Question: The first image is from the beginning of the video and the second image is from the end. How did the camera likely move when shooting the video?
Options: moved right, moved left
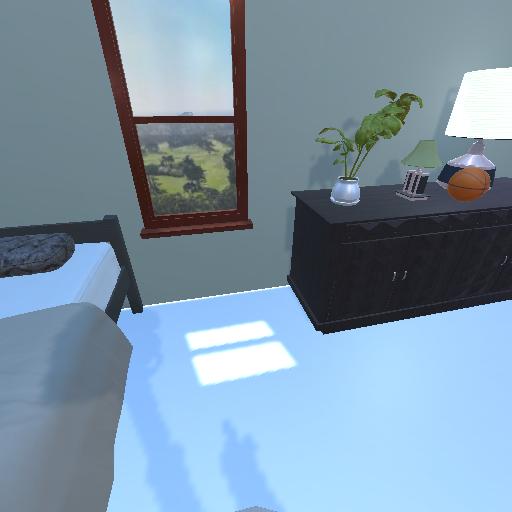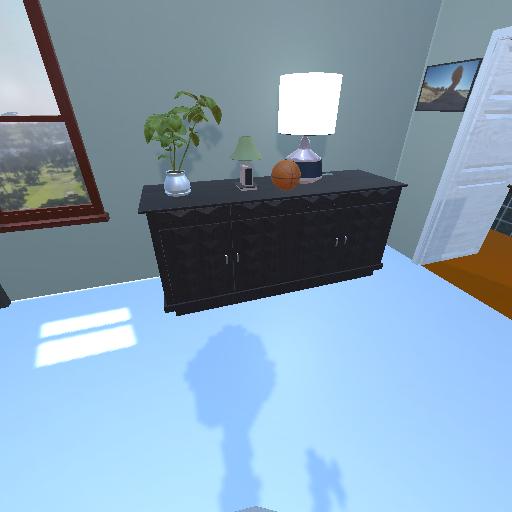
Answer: moved right